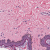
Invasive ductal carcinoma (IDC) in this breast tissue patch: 0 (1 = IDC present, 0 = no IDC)